Interaction volume radius: 10 \u00c5
Interaction volume height: 15 \u00c5
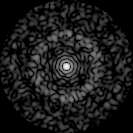
Disorder parameter: 0.8478